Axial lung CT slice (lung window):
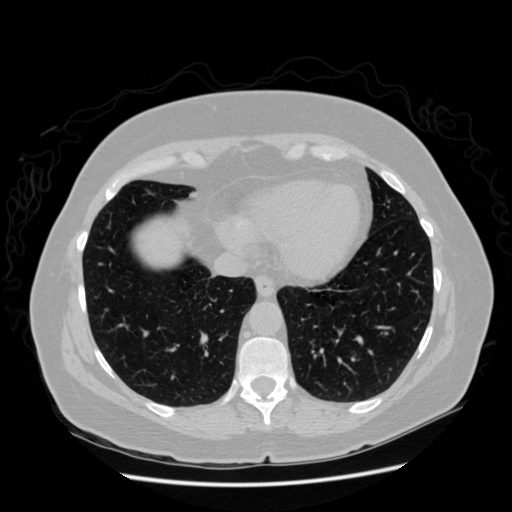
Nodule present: no